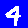
Digit: 4